Aerial crown-view tile of a tropical tree (Barro Colorado Island, Panama), acquired 20250715:
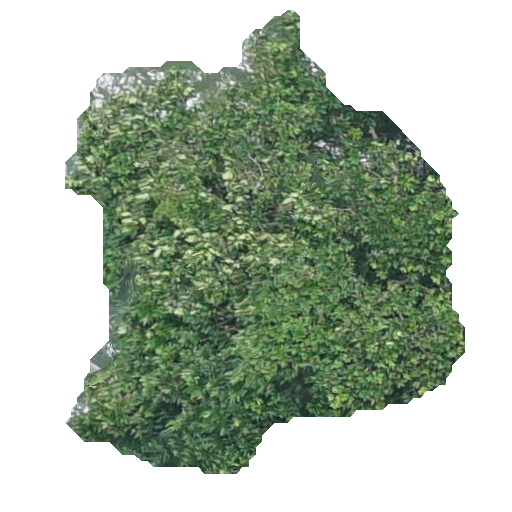
Species: Anacardium excelsum
GBIF accepted scientific name: Anacardium excelsum
Crown area: 186.989 m²